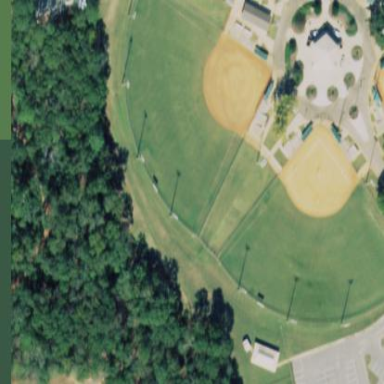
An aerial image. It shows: Softball pitch for leisure sports.